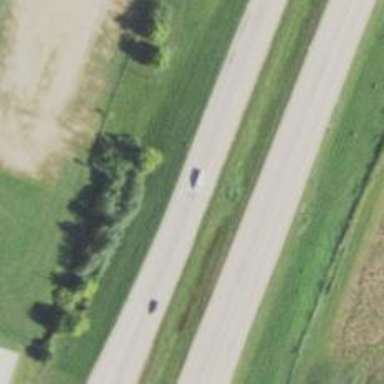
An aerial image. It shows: Motorway with motorroad.